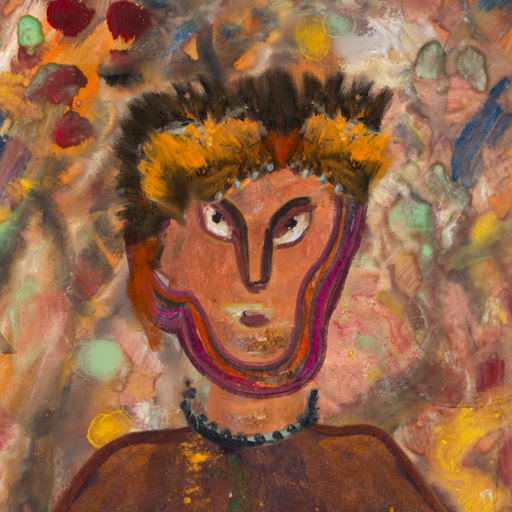
Background: Mother_And_Son_Mother, Head And Neck Front: Boggyland, Face Front: After_Raid, Bust: Comrade, Hair Front: Hypocrite, Head Accessory: Gypsy_Queen, Second Necklace: Blank, Necklace: Childish, Baby: Blank